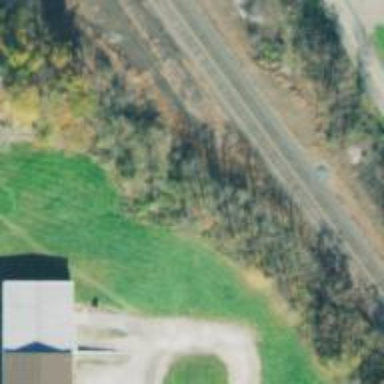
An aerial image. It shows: Railway siding for service.